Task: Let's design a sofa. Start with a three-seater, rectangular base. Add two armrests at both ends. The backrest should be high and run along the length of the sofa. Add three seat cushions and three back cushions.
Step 335:
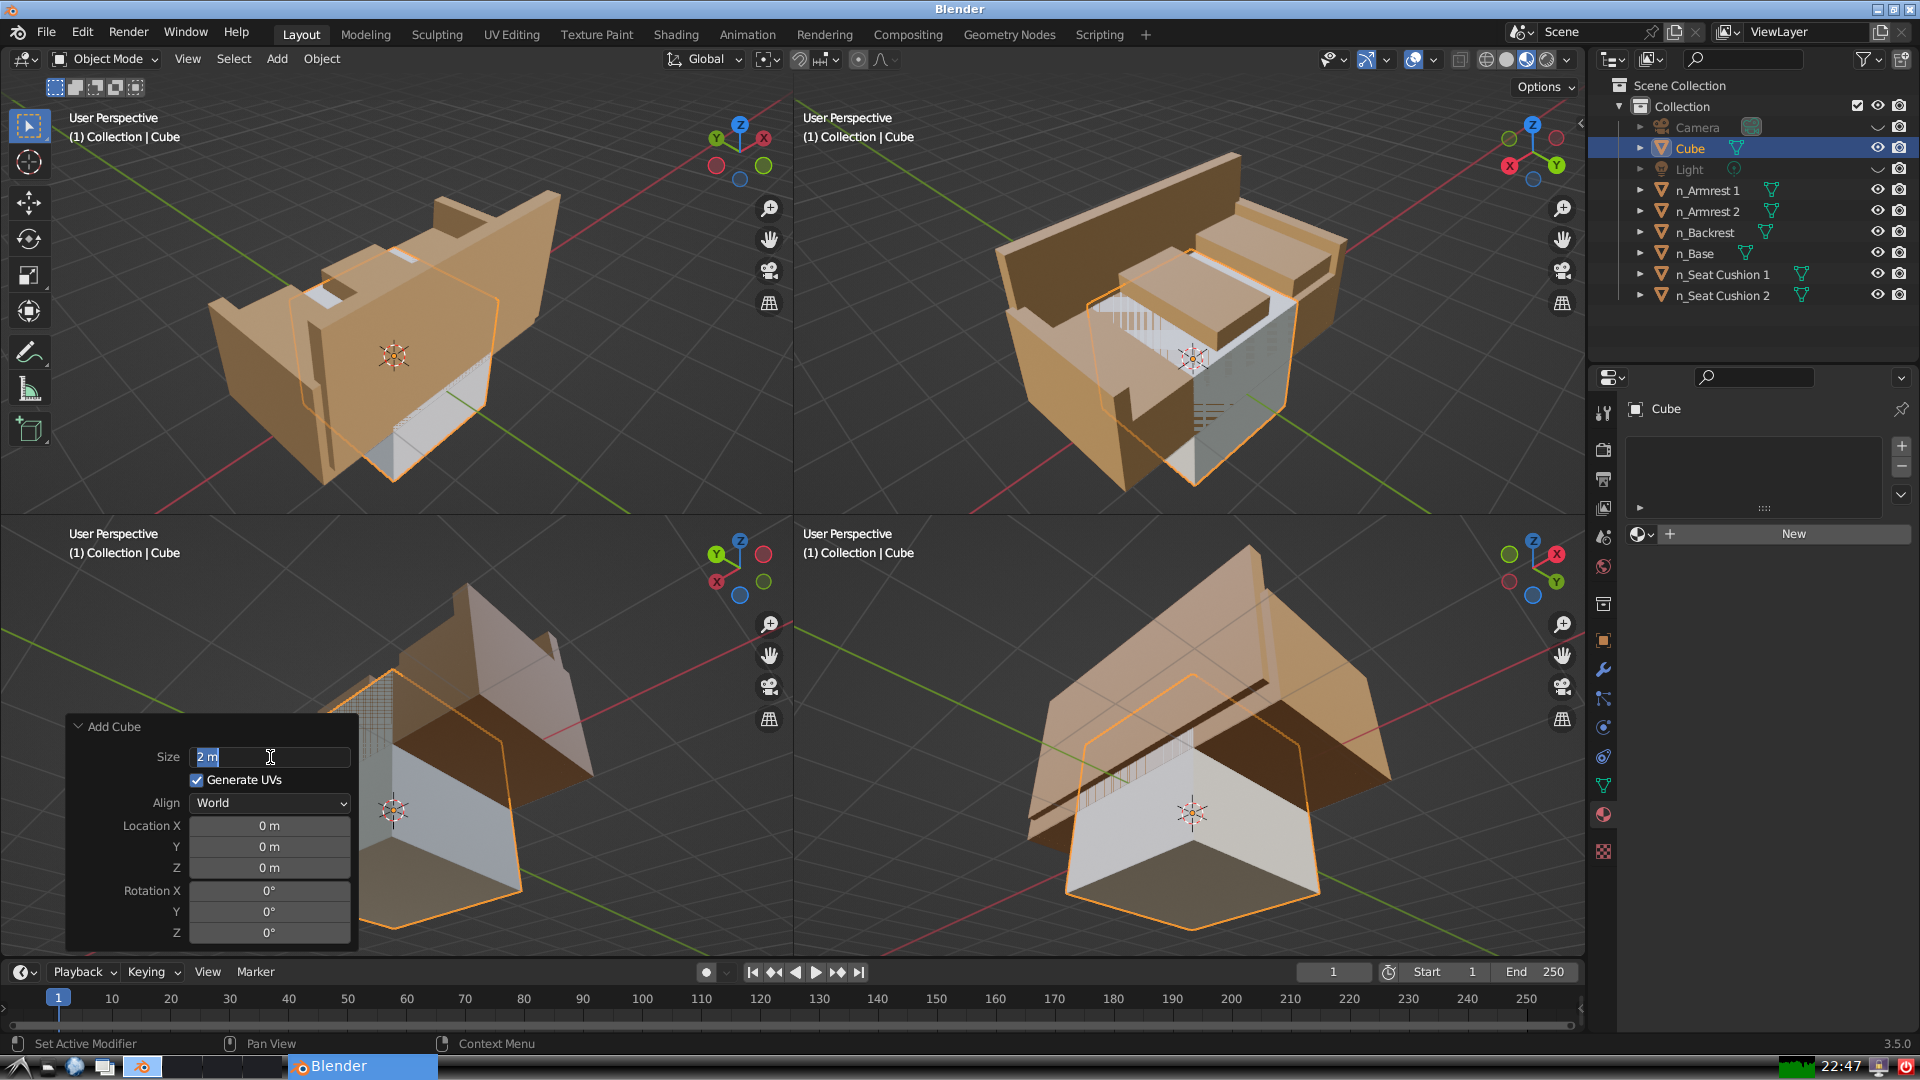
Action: input_text: 2